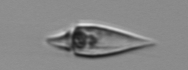
Label: Amphidinium